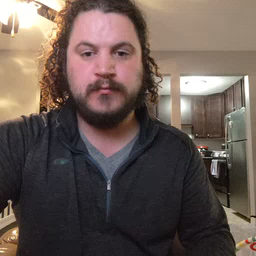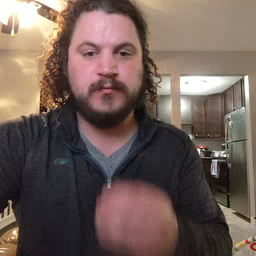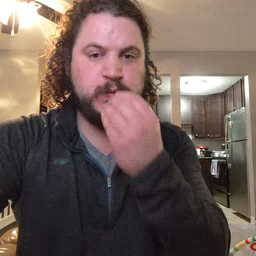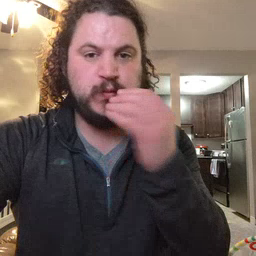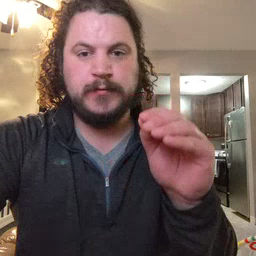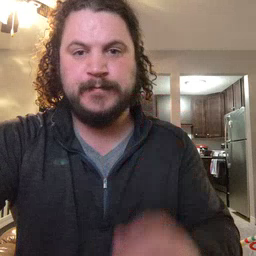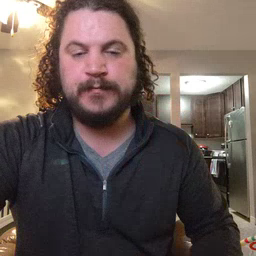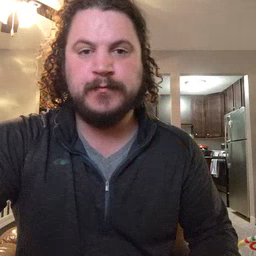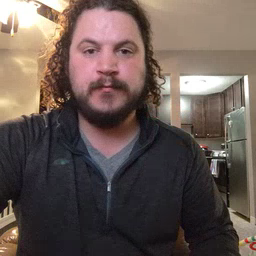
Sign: kiss